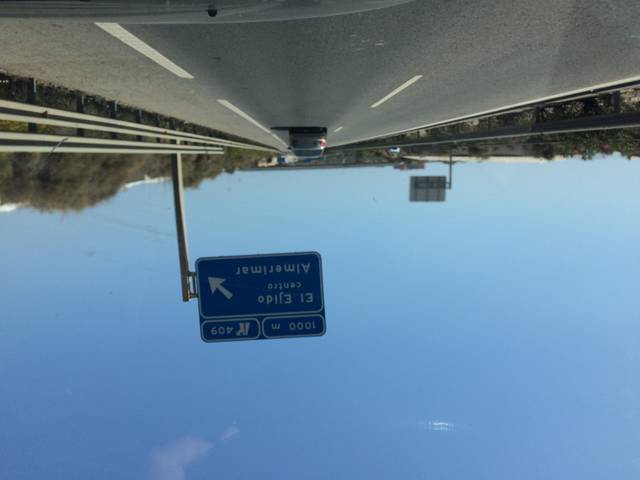
Region: Spain
Coordinates: 36.763, -2.79